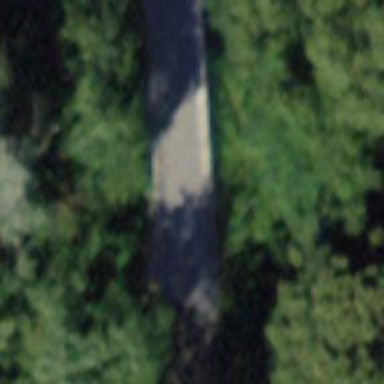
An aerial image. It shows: Asphalt path.